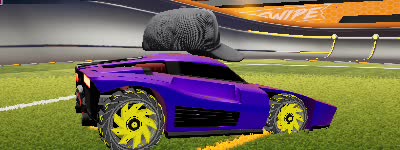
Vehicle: breakout